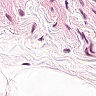
Metastatic tissue present: no